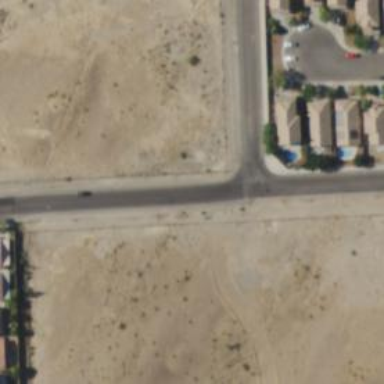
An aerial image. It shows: Residential road with sidewalk on the left side.